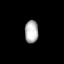
Tissue: lung
Cell type: Epithelial cells
Senescence score: 0.1112
Nuclear area (px): 301
Mean DAPI intensity: 177.801